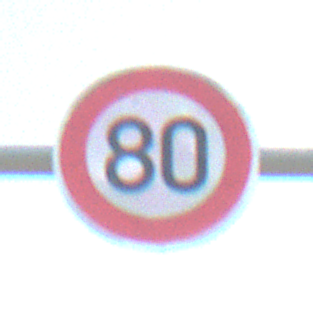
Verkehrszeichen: Geschwindigkeit80
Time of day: MorningAfternoon
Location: Outdoor (Suburban)
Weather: PartlyCloudy
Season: NotSpecified
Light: Natural